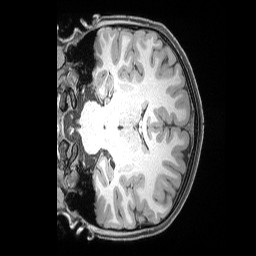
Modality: T1w
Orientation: coronal
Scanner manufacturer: siemens
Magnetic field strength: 3 T
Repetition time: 2.53 s
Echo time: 0.00169 s